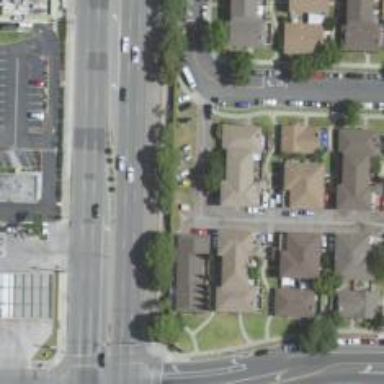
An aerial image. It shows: Alley classified as service road.